Question: I'm having real difficulty doing anything to the overflow menu in actionbar sherlock.

Ideally, I would like to use a custom 'TextView' for each item in order to set a different font on it and change the colour of the 'pressed' state.
I have tried (all without success):
<URL>
<URL>
<URL>
<URL>
My app will have different fragments, all extending 'BaseFragment' with different items in the overflow menu. I'm also using the v4 support package. I'm creating my menu like this:
'''
@Override
public void onCreateOptionsMenu(Menu menu, MenuInflater inflater) {
inflater.inflate(R.menu.activity_borrow, menu);
}
'''
activity_borrow.xml:
'''
<menu xmlns:android="http://schemas.android.com/apk/res/android">
<item android:id="@+id/menu_filter"
android:title="test"
android:orderInCategory="100"
android:showAsAction="never"
/>
</menu>
'''
My app uses a theme that inherits from 'Theme.Sherlock'.
How can I used a custom view inside that menu? Or at the very least, how can I change the default blue 'pressed' state?
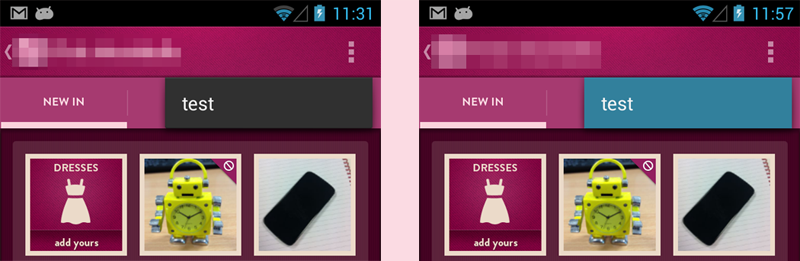
Answer: To change the colors of the overflow list items, add two items to your application theme which is usually defined in 'res/values/styles.xml':
'''
<item name="android:dropDownListViewStyle">@style/DropDownListView</item>
<item name="dropDownListViewStyle">@style/DropDownListView</item>
'''
In that same file, add the style that you have just assigned:
'''
<style name="DropDownListView" parent="@style/Widget.Sherlock.ListView.DropDown">
<item name="android:listSelector">@drawable/selectable_background</item>
</style>
'''
And finally create a selector drawable 'selectable_background.xml' in the drawable folder, containing this:
'''
<selector xmlns:android="http://schemas.android.com/apk/res/android"
android:exitFadeDuration="@android:integer/config_mediumAnimTime" >
<item android:state_pressed="false" android:state_focused="true" android:drawable="@color/focussed_color" />
<item android:state_pressed="true" android:drawable="@color/pressed_color" />
<item android:drawable="@android:color/transparent" />
</selector>
'''
Finally, define the colors which are usually placed in 'colors.xml':
'''
<resources>
<color name="pressed_color">#FF8E4067</color> <!-- your purple tone already ;) -->
<color name="focussed_color">#DD8E4067</color>
</resources>
'''
In my app, I used the "ActionBar Style Generator" as baboo suggested, which handles everything for you conveniently. For this answer, I just extracted and simplified the parts that I think make up the overflow menu styling.
I think there is some mystery about the effects of styling three different items:
- 'android:dropDownListViewStyle'- 'android:actionDropDownStyle''actionBar.setNavigationMode(NAVIGATION_MODE_LIST)'- 'android:popupMenuStyle'
Again, this is only as far as I can remember from my own app development.
Also, make sure to check that no other style files (e.g. folders with <URL> overwrite the styles that you have just defined.
All in all, I understand that this would only change the background color of the list items. To use a completely custom view in there, you might create a <URL>, add a dummy button with a "three dots" icon to your ActionBar and open the spinner on click.